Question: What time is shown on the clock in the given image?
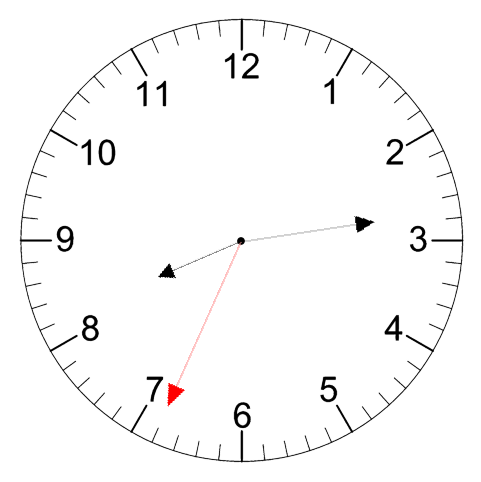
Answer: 08:13:34